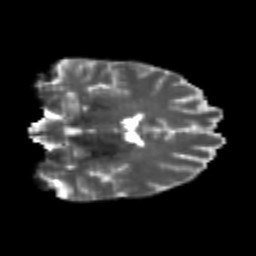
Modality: T2w
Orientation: coronal
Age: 22
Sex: female
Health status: healthy
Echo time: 0.074 s